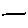
Label: line